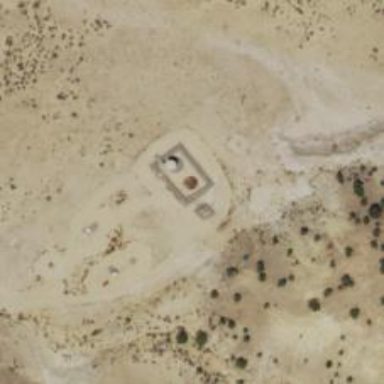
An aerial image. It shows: Storage tank with man-made structure.